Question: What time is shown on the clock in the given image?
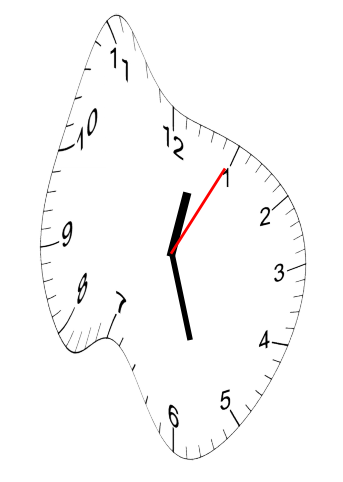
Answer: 12:27:05